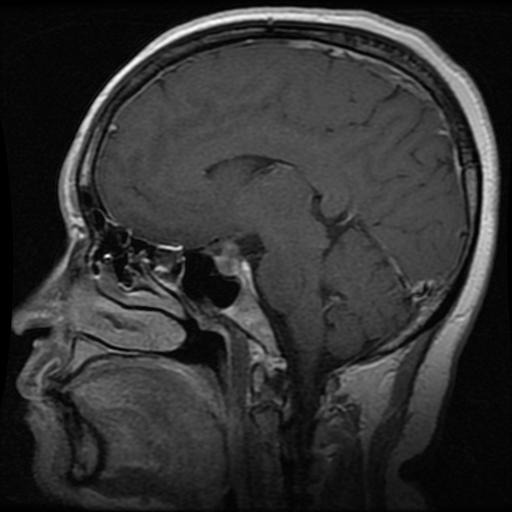
Label: pituitary